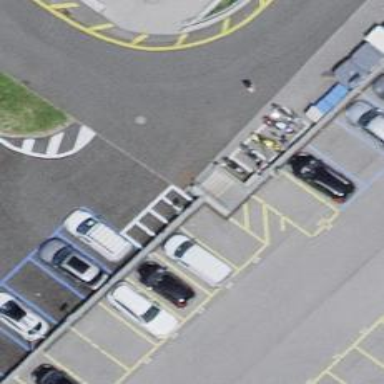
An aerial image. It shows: Surface parking lot designated for motorcycles.